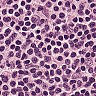
Metastatic tissue present: no